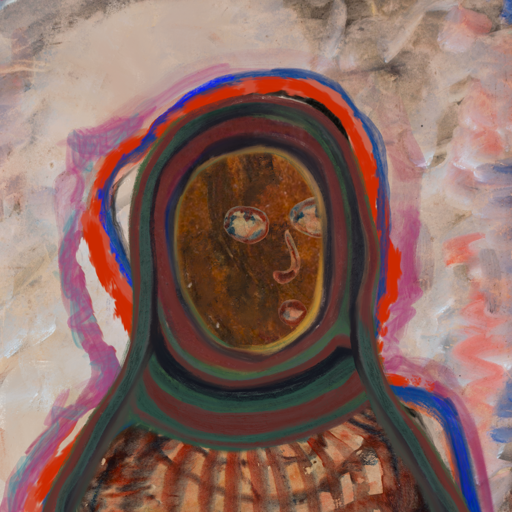
Background: Roy_Bahadur, Head And Neck Side: Mosgoul, Face Side: Orphan, Bust: Orphan, Hair Side: Experience, Head Accessory: After_Raid_Scarf, Second Necklace: Blank, Necklace: Blank, Baby: Blank